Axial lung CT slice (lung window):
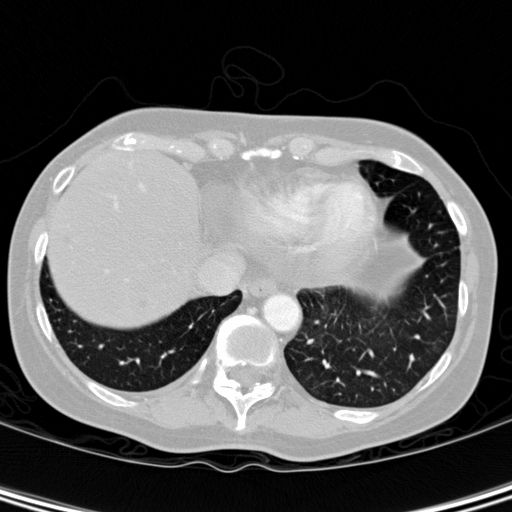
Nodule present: no